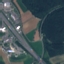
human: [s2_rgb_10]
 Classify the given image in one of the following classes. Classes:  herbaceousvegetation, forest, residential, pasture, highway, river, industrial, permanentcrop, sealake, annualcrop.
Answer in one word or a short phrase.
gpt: Highway